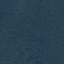
Land use / land cover class: Forest